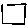
Label: square